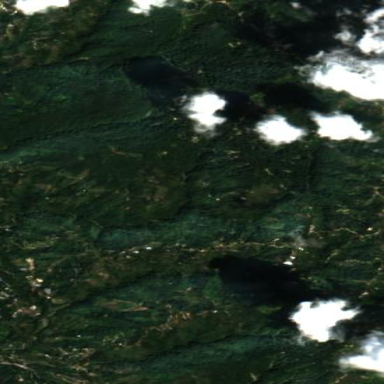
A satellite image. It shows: Forest area.